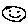
Label: smiley face